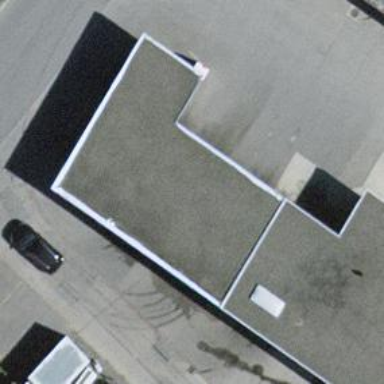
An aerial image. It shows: Car wash facility.